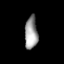
Tissue: lung
Cell type: Endothelial cells
Senescence score: 0.8169
Nuclear area (px): 410
Mean DAPI intensity: 156.085